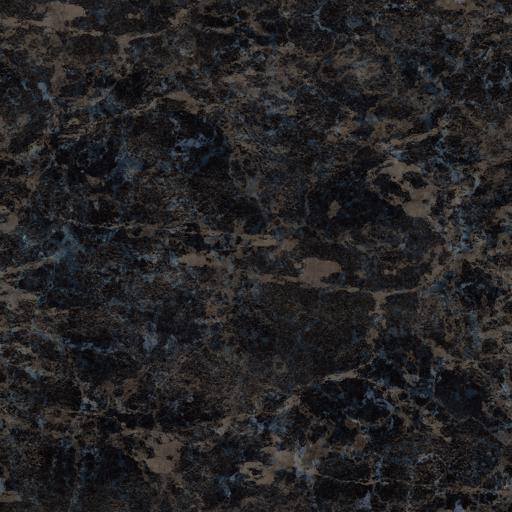
Tags: black dark marble stone